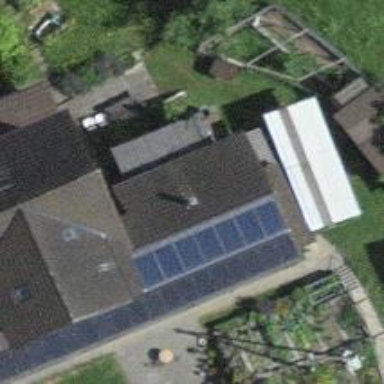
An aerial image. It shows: Solar power generator using photovoltaic panels.